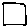
Label: square